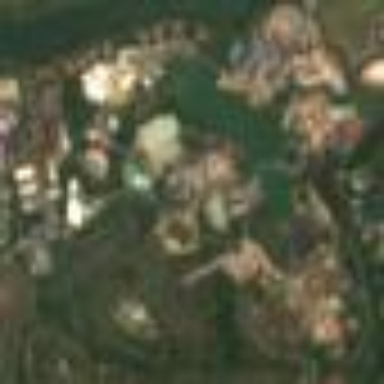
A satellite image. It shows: Theme park.